Question: I am hoping to plot observations (scatter plot) on top of model output (filled contours). To highlight regions of interest in the contour plot, I assign color scale breaks using the 'levels' argument. When I plot the scatter on top, however, the colorscale is different. Is there a way to make the scatter color scale align with the contour color scale?
In the following example, I would like the point color to match the background color:
'''
import numpy as np
import matplotlib.pyplot as plt
x = np.arange(0,10).tolist()
y = np.arange(0,10).tolist()
z = np.ndarray((len(x),len(y)))
for i in range(0,10):
for j in range(0,10):
z[i][j] = x[i]*7+y[j]*3
im = plt.contourf(z, levels=[0,10,20,30,800,900,1000], cmap='rainbow')
cbar = plt.colorbar(im)
plt.scatter(np.meshgrid(x,y)[0], np.meshgrid(x,y)[1],
c=z, cmap='rainbow', edgecolor='k', s=100)
'''
Output:
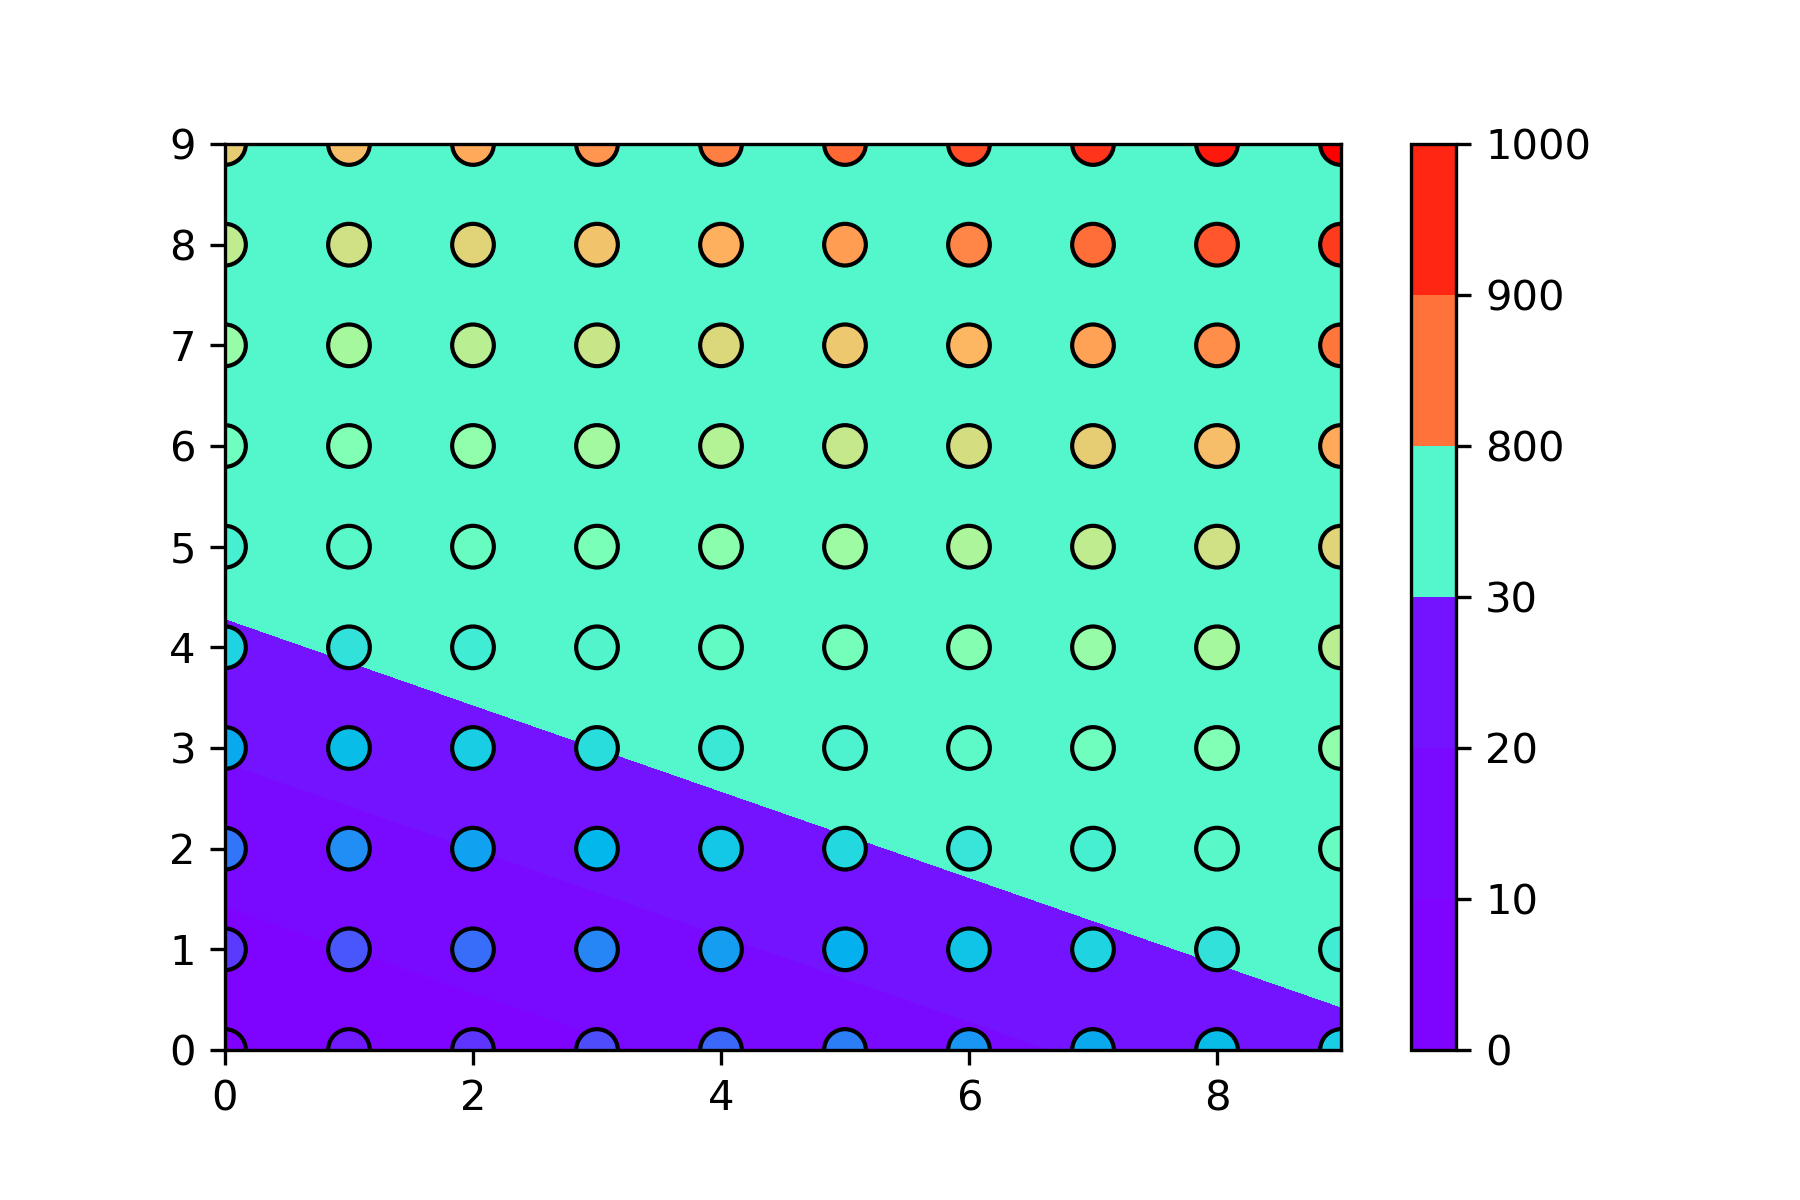
Answer: Matplotlib's 'contourf' seems to have a very peculiar way to decide its color assignments (probably dating from before 'BoundaryNorm' and related functions).
Nevertheless, the behavior can be replicated with a 'ListedColormap' and a 'BoundaryNorm' extracted from information of the 'contourf' result.
Here is a slightly adapted example:
'''
import numpy as np
import matplotlib.pyplot as plt
from matplotlib.colors import BoundaryNorm, ListedColormap
x = np.arange(0, 10)
y = np.arange(0, 10)
z = x.reshape(1, -1) * 70 + y.reshape(-1, 1) * 30
z[:, 5] = 1000
levels = [0, 10, 20, 30, 800, 900, 1000]
im = plt.contourf(x, y, z, levels=levels, cmap='rainbow')
cbar1 = plt.colorbar(im, pad=0.05)
cbar1.ax.set_title('contourf')
cmap = ListedColormap(im.get_cmap()(im.norm(im.cvalues)))
norm = BoundaryNorm(levels, len(levels) - 1)
sc = plt.scatter(np.meshgrid(x, y)[0], np.meshgrid(x, y)[1],
c=z.ravel(), cmap=cmap, norm=norm, edgecolor='k', s=100)
cbar2 = plt.colorbar(sc, pad=0.1)
cbar2.ax.set_title('scatter')
plt.show()
'''
<URL>